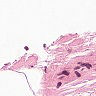
Metastatic tissue present: no